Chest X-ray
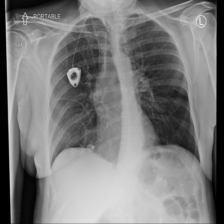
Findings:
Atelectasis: negative
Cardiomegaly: negative
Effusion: negative
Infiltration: negative
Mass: negative
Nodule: negative
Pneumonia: negative
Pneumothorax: negative
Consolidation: negative
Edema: negative
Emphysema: negative
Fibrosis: negative
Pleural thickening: negative
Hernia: negative